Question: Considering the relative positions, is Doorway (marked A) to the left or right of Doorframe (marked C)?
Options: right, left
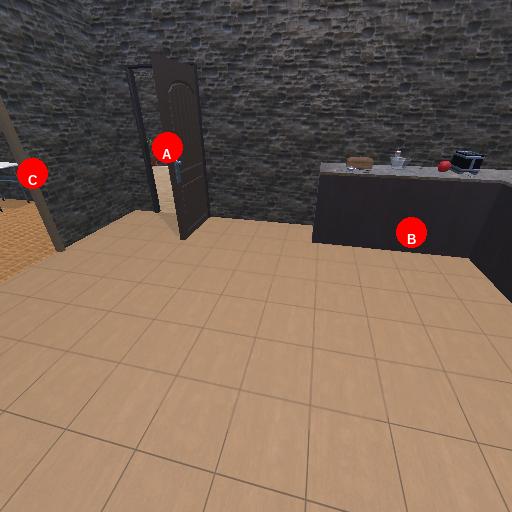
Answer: right